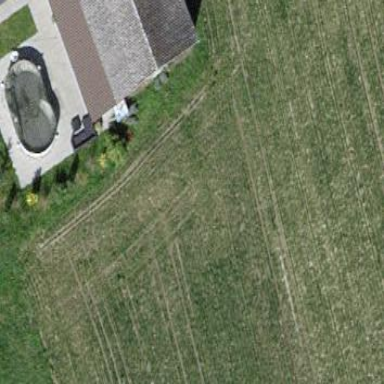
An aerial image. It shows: Farmyard area.